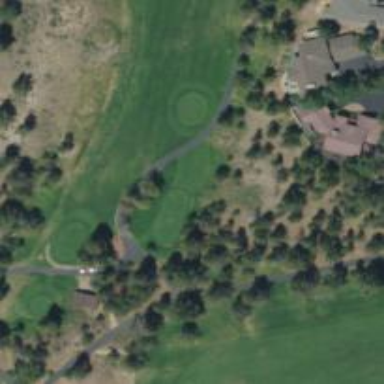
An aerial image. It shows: Asphalt path designated as golf cartpath.